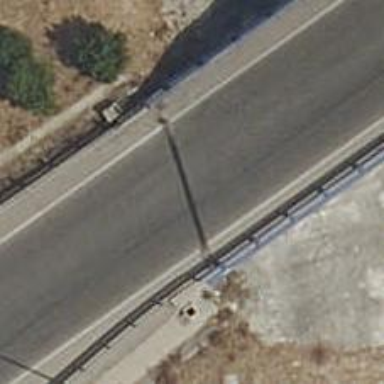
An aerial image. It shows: Asphalt motorway link.